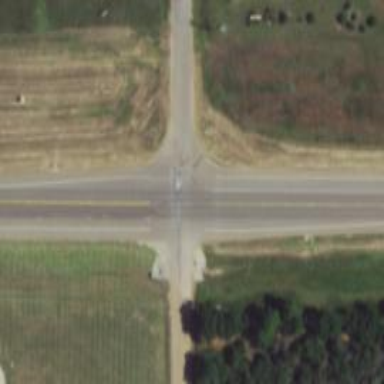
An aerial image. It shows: Road with stop sign.